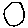
Label: circle